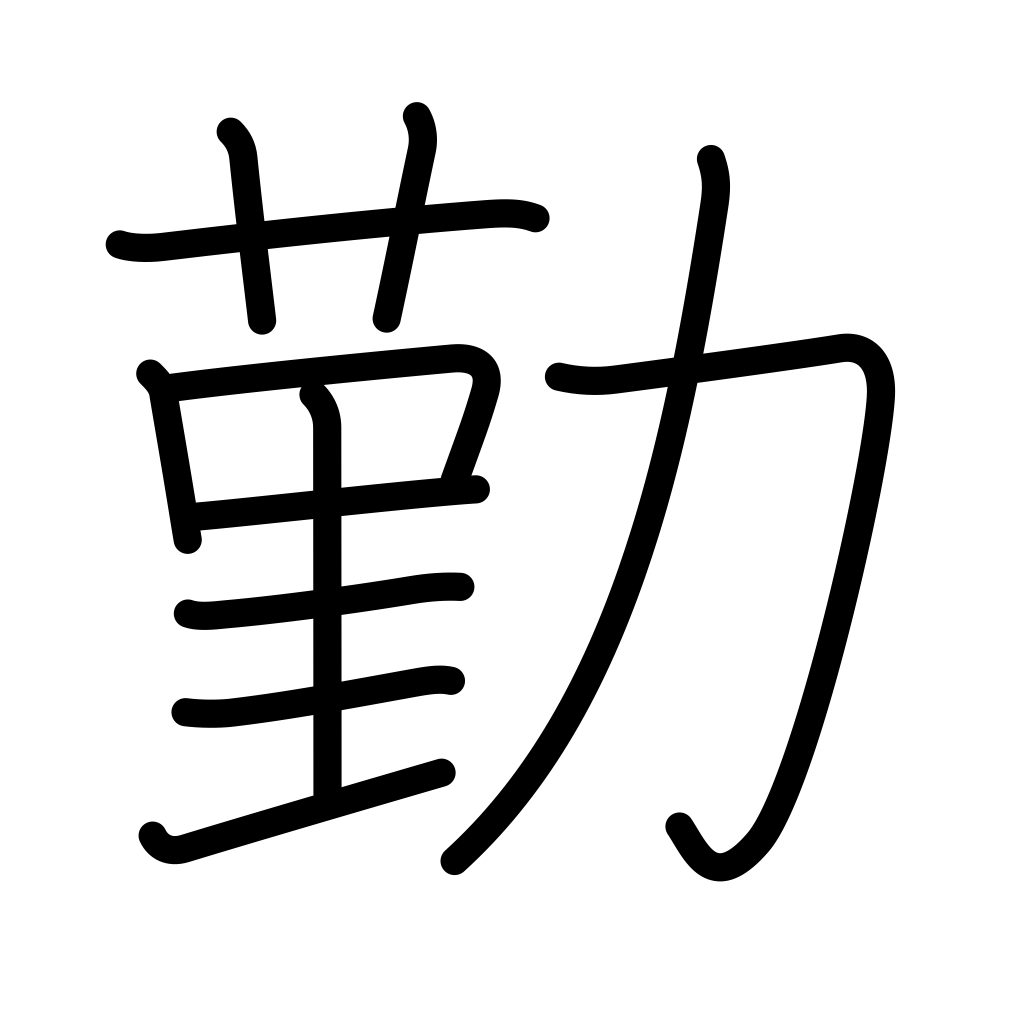
Meaning: work, serve